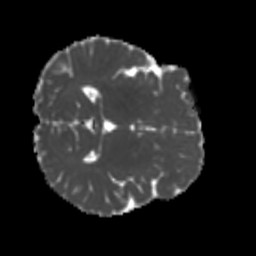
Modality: MD
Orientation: axial
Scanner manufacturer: siemens
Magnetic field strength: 3 T
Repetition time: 4 s
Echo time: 0.0594 s